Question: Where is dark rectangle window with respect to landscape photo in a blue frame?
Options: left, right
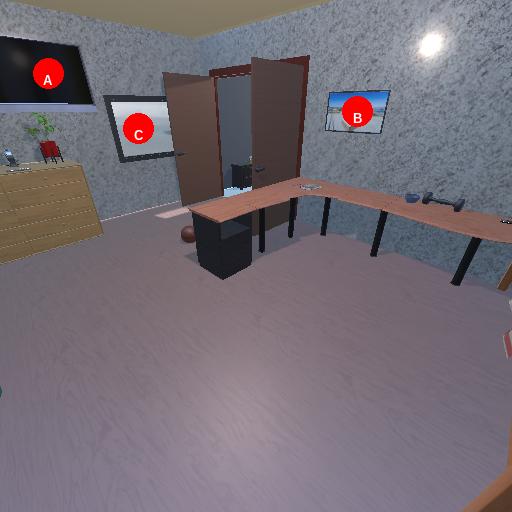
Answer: left